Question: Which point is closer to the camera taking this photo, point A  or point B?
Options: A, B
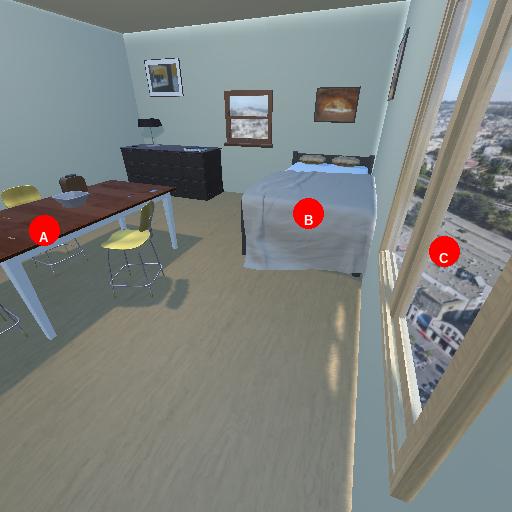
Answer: A